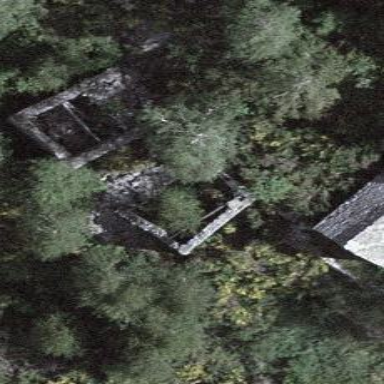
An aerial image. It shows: Historic building now in ruins.